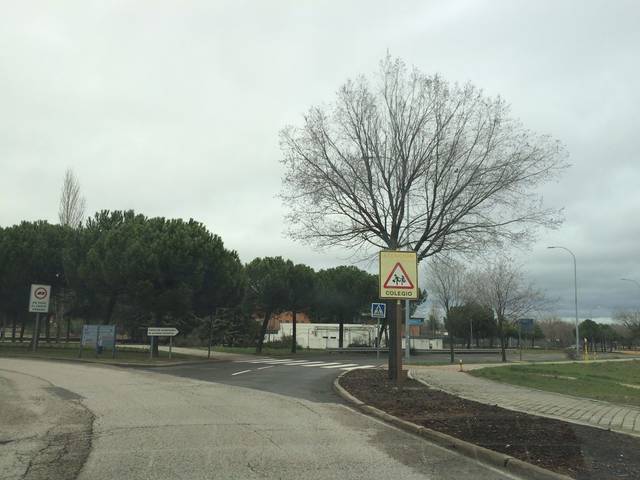
Region: Spain
Coordinates: 40.59, -3.705